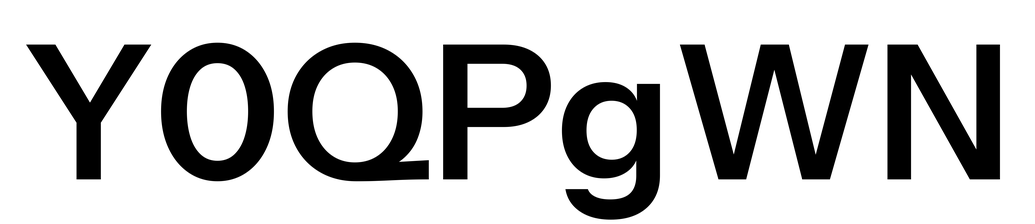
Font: InstrumentSans_SemiBold